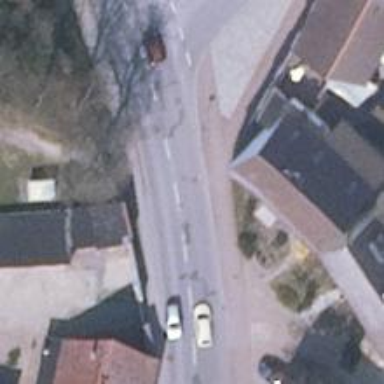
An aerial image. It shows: Secondary road with asphalt surface and sidewalks on both sides.